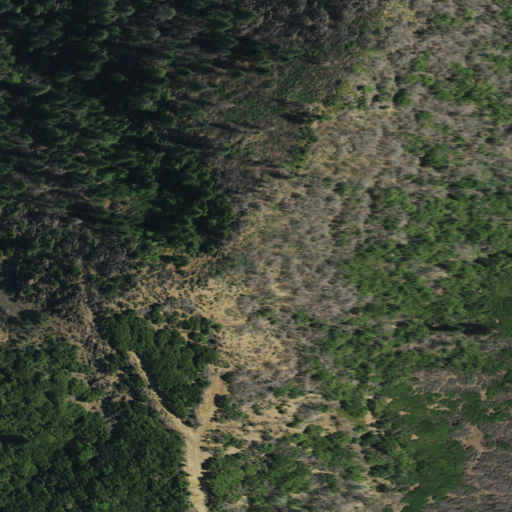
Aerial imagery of mountain in California named Bucks Peak containing grassland, evergreen forest, and shrub